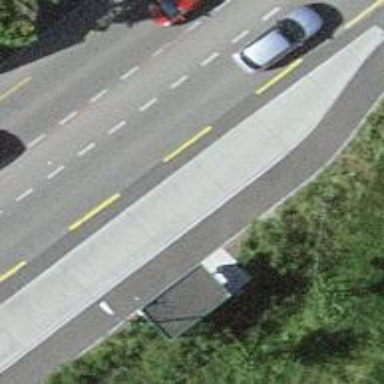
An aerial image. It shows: Bus stop with shelter. It is platform for public transport.